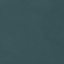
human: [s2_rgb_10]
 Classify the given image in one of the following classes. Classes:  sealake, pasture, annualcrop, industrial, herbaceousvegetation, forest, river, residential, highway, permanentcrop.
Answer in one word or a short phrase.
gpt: SeaLake